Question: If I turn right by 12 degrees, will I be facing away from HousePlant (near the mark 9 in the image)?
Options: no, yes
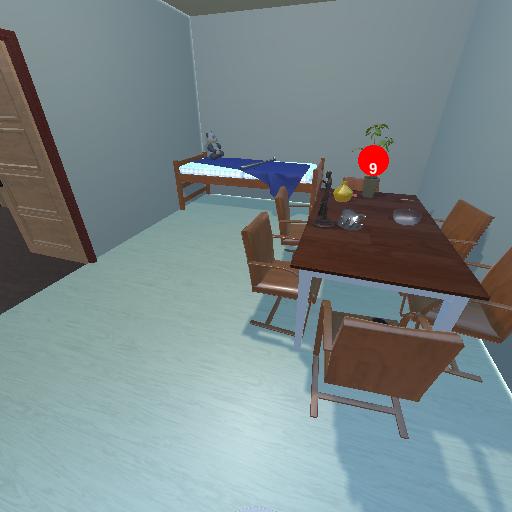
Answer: no